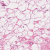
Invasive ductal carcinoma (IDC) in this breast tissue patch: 0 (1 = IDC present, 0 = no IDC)